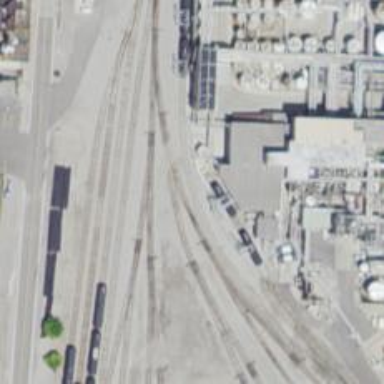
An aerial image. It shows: Railway spur service.